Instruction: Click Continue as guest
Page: checkout
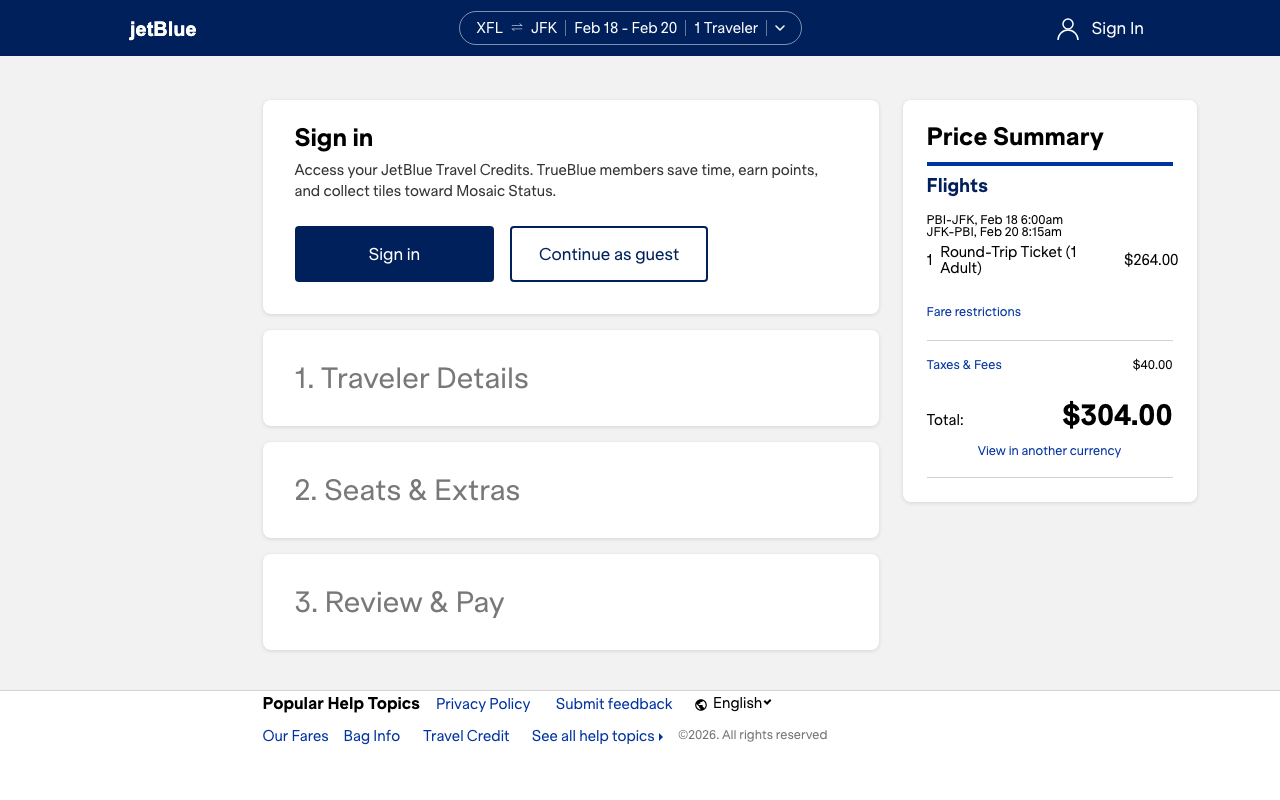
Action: click